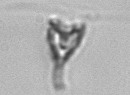
Label: Pyramimonas_longicauda